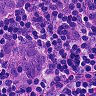
Metastatic tissue present: yes